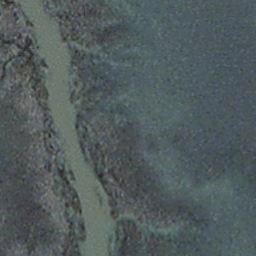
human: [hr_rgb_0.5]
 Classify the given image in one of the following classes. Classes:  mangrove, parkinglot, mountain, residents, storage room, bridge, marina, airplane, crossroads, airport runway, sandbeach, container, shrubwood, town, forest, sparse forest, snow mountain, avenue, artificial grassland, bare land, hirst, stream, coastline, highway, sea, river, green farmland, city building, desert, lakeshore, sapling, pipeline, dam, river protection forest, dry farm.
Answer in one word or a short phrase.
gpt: stream